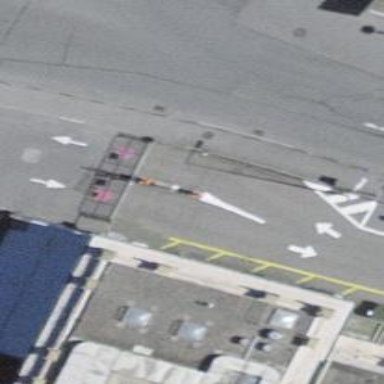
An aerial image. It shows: Gate.